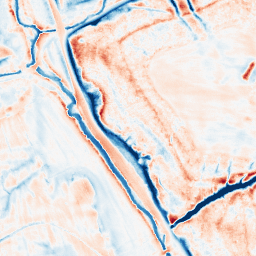
Category: classical
Decomposition family: gaussian
Decomposition parameters: sigma: 5
Upsampling method: sinc_blackman
Upsampling parameters: scale: 2
kernel_size: 16
Upsampling scale: 2